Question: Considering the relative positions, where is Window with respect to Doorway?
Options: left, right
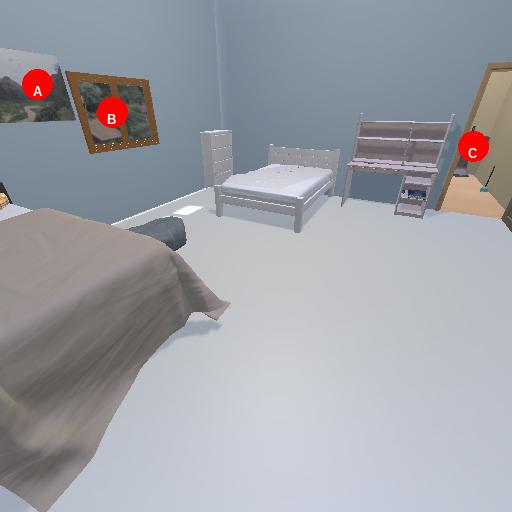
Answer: left